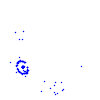
Particle: proton